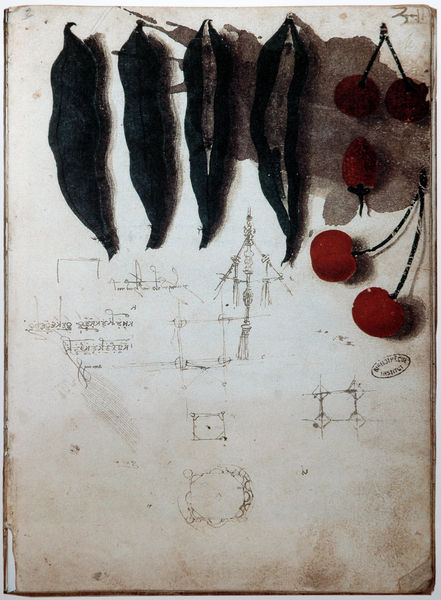
Titel: Schoten, Kirschen und Walderdbeere
Künstler: Leonardo da Vinci
Standort: Paris
Institution: Bibliothèque de l'Institut de France
Schlagwörter: blätter, dunkel, schatten, weiß, aquarell, dreieck, grün, ocker, braun, hell, licht, schwarz, skizze, zeichnung, gebäude, haus, obst, rot, beige, architektur, rahmen, schale, signatur, ast, blatt, frucht, früchte, gemüse, stilleben, stillleben, schrift, papier, noten, studie, moderne, ernte, formen, grafik, graphik, violett, wasserfarbe, linien, herbst, figuren, lciht, striche, foto, kirchen, stiel, kirschen, stiele, tusche, memento mori, zettel, zweig, beeren, erdbeeren, stengel, druck, lithographie, radierung, stich, seite, text, litho, bleistift, stempel, entwurf, gravur, tinte, fleck, studien, flecken, quadrate, geometrisch, raute, hagebutte, troddel, plan, beere, schmetterlinge, käfer, skizzen, bohnen, erbse, erbsen, schote, schoten, klecks, geometrie, quadrat, hülsen, larve, stiehl, handschrift, kirsche, nuss, grundriss, zeichnungen, leonardo, konzept, skitze, paprika, illusionistisch, zwilling, gekritzel, kokon, erdbeere, bohne, eingraviert, geritzt, gometrie, hülse, kokons, kompass, konstruktionsskizze, larven, skizzenblatt, stadium, studienblatt, trompe l'euil, trompeloil, weißlich, stadien, hülsenfrüchte, kritzeleien, vanille, technische skizze, schorten